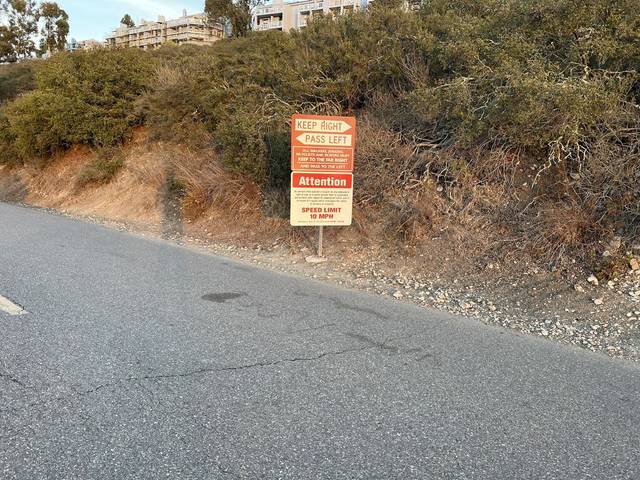
Region: United States
Coordinates: 32.916, -117.092